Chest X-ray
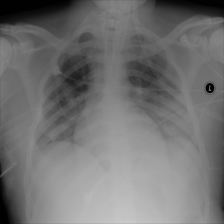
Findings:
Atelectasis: negative
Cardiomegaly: negative
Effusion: negative
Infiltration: negative
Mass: negative
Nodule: negative
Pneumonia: negative
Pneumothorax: negative
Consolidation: negative
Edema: negative
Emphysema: negative
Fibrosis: negative
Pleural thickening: negative
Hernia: negative